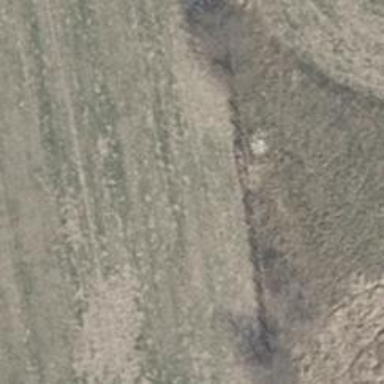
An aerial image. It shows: Hunting stand.